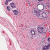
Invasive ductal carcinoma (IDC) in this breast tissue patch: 0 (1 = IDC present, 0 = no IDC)